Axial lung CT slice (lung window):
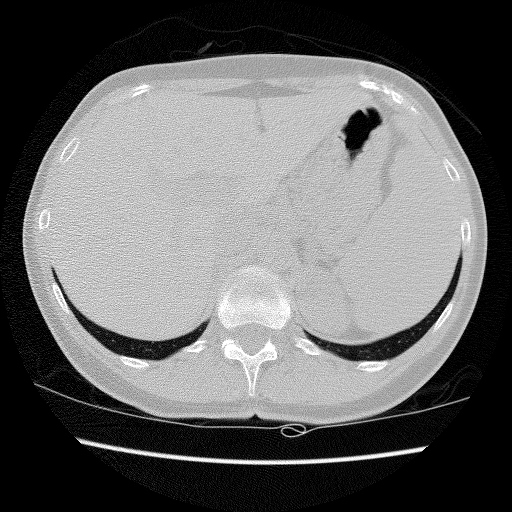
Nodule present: no